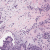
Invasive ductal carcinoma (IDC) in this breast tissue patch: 0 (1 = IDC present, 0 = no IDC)